Interaction volume radius: 5 \u00c5
Interaction volume height: 10 \u00c5
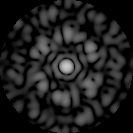
Disorder parameter: 0.6949